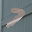
Label: 7